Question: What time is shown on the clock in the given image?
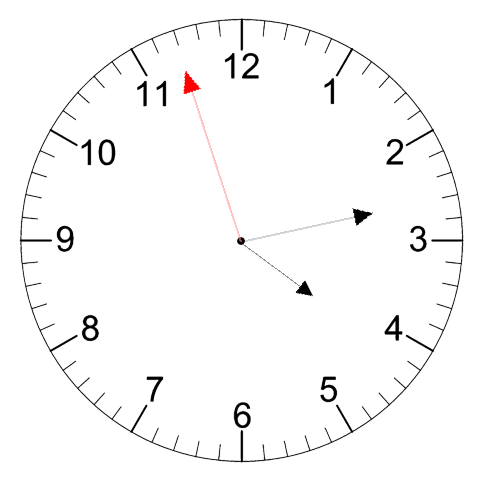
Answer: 04:12:57